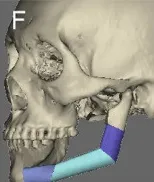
(F) Restore the mandibular contour.
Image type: radiology (ct)